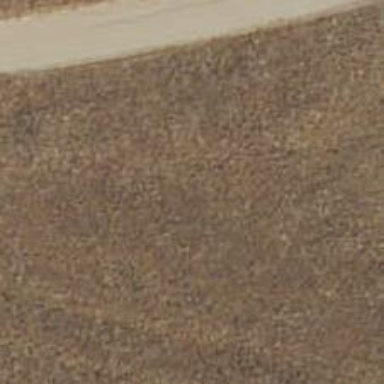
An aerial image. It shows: Unpaved track road.